Question: In some code I use the Win32 <URL> API to read a string from the registry.
I call the aforementioned API twice:
1. The purpose of the first call is to get the proper size to allocate a destination buffer for the string.
2. The second call reads the string from the registry into that buffer.
What is odd is that I found that 'RegGetValue()' returns values between the two calls.
In particular, the size value returned in the second call is two bytes (equivalent to one 'wchar_t') less than the first call.
It's worth noting that the size value compatible with the actual string length is the value returned by the (this corresponds to the actual string length, including the terminating 'NUL').
But I don't understand why the first call returns a size two bytes (one 'wchar_t') bigger than that.
A screenshot of program output and Win32 C++ compilable repro code are attached.

---
'''
#include <windows.h>
#include <iostream>
#include <string>
#include <vector>
using namespace std;
void PrintSize(const char* const message, const DWORD sizeBytes)
{
cout << message << ": " << sizeBytes << " bytes ("
<< (sizeBytes/sizeof(wchar_t)) << " wchar_t's)
";
}
int main()
{
const HKEY key = HKEY_LOCAL_MACHINE;
const wchar_t* const subKey = L"SOFTWARE\Microsoft\Windows\CurrentVersion";
const wchar_t* const valueName = L"CommonFilesDir";
//
// Get string size
//
DWORD keyType = 0;
DWORD dataSize = 0;
const DWORD flags = RRF_RT_REG_SZ;
LONG result = ::RegGetValue(
key,
subKey,
valueName,
flags,
&keyType,
nullptr,
&dataSize);
if (result != ERROR_SUCCESS)
{
cout << "Error: " << result << '
';
return 1;
}
PrintSize("1st call size", dataSize);
const DWORD dataSize1 = dataSize; // store for later use
//
// Allocate buffer and read string into it
//
vector<wchar_t> buffer(dataSize / sizeof(wchar_t));
result = ::RegGetValue(
key,
subKey,
valueName,
flags,
nullptr,
&buffer[0],
&dataSize);
if (result != ERROR_SUCCESS)
{
cout << "Error: " << result << '
';
return 1;
}
PrintSize("2nd call size", dataSize);
const wstring text(buffer.data());
cout << "Read string:
";
wcout << text << '
';
wcout << wstring(dataSize/sizeof(wchar_t), L'*') << " <-- 2nd call size
";
wcout << wstring(dataSize1/sizeof(wchar_t), L'-') << " <-- 1st call size
";
}
'''
---
Windows 7 64-bit with SP1
---
Some confusion seems to be arisen by the particular registry key I happened to read in the sample repro code.
So, let me clarify that I read that key from the registry just as a . This is production code, and I'm interested in particular key. Feel free to add a simple test key to the registry with some test string value.
Sorry for the confusion.
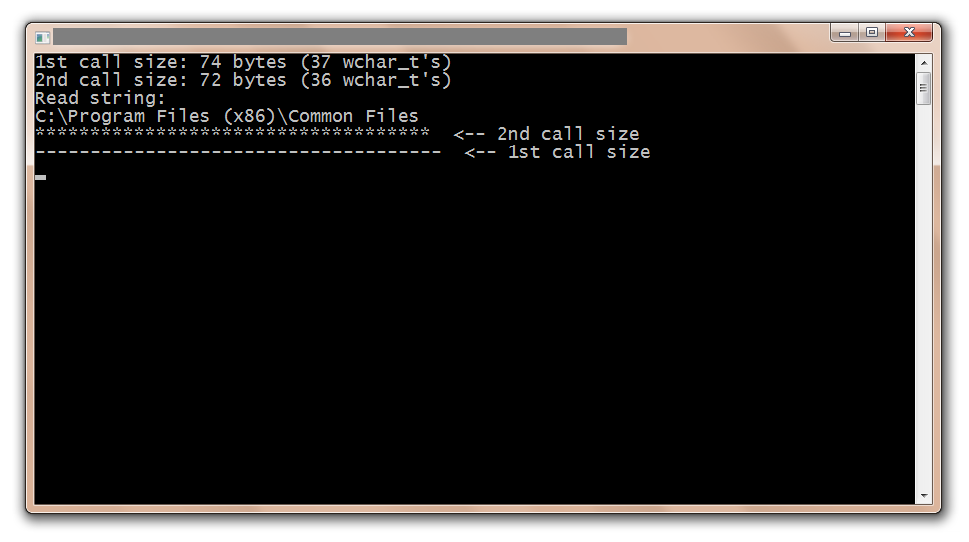
Answer: 'RegGetValue()' is safer than 'RegQueryValueEx()' because it artificially adds a null terminator to the output of a string value if it does not already have a null terminator.
The first call returns the data size plus room for an extra null terminator in case the actual data is not already null terminated. I suspect 'RegGetValue()' does not look at the real data at this stage, it just does an unconditional 'data size + sizeof(wchar_t)' to be safe.
'''
(36 * sizeof(wchar_t)) + (1 * sizeof(wchar_t)) = 74
'''
The second call returns the real size of the actual data that was read. That size would include the extra null terminator only if one had to be artificially added. In this case, your data has 35 characters in the path, and a real null terminator present (which well-behaved apps are supposed to do), thus the extra null terminator did not need to be added.
'''
((35+1) * sizeof(wchar_t)) + (0 * sizeof(wchar_t)) = 72
'''
Now, with that said, you really should not be reading from the Registry directly to get the 'CommonFilesDir' path (or any other system path) in the first place. You should be using <URL> instead. Let the Shell deal with the Registry for you. This is consistent across Windows versions, as Registry settings are subject to be moved around from one version to another, as well as accounting for per-user paths vs system-global paths. These are the main reasons why the 'CSIDL' API was introduced in the first place.